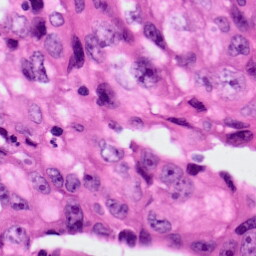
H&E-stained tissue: Lung